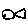
Label: fish